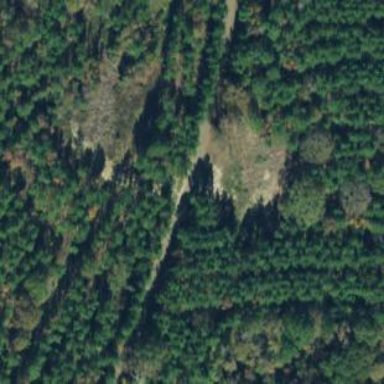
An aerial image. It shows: Forest with evergreen needle-leaved trees.